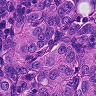
Metastatic tissue present: yes